Question: I want to hide or show elements when there is or there isn't a scrollbar on ion-content. More specifically, I want to show a button (to load more items in a list) when there's no scrollbar and hide it where there is a scrollbar (so the loading of more items is done by ion-infinite-scroll).
My Ionic app will also be deployed to the desktop so users with large screens won't initially see a scrollbar and thus ion-infinite-scroll won't be triggered.
Here's a demo that showcases the issue:

home.page.html
'''
<ion-header>
<ion-toolbar>
<ion-title>
Ionic header
</ion-title>
</ion-toolbar>
</ion-header>
<ion-content>
<div class="ion-padding">
<p *ngFor="let item of itemList">{{ item }}</p>
<!-- How to hide this button when ion-content has a scrollbar? -->
<!-- *ngIf="???" -->
<ion-button (click)="incrementItemList(5)">Load more items</ion-button>
</div>
<ion-infinite-scroll (ionInfinite)="loadMoreItems($event)">
<ion-infinite-scroll-content loadingSpinner="crescent"></ion-infinite-scroll-content>
</ion-infinite-scroll>
</ion-content>
<ion-footer>
<ion-toolbar>
<ion-title>
Ionic footer
</ion-title>
</ion-toolbar>
</ion-footer>
'''
home.page.ts
'''
import { Component } from '@angular/core';
@Component({
selector: 'app-home',
templateUrl: 'home.page.html',
styleUrls: ['home.page.scss'],
})
export class HomePage {
itemList: string[] = [];
constructor() {}
ionViewWillEnter() {
this.incrementItemList(5);
}
incrementItemList(times: number) {
for (let i = 1; i <= times; i++) {
this.itemList.push('Lorem ipsum dolor sit amet consectetur adipisicing elit. Quia placeat nam sapiente iusto eligendi');
}
}
loadMoreItems(event: any) {
setTimeout(() => {
this.incrementItemList(15);
event.target.complete();
}, 1000);
}
}
'''
I'm using Ionic 4.5.0 + Angular.
I have tried using <URL>, but with no success.
Any ideas?
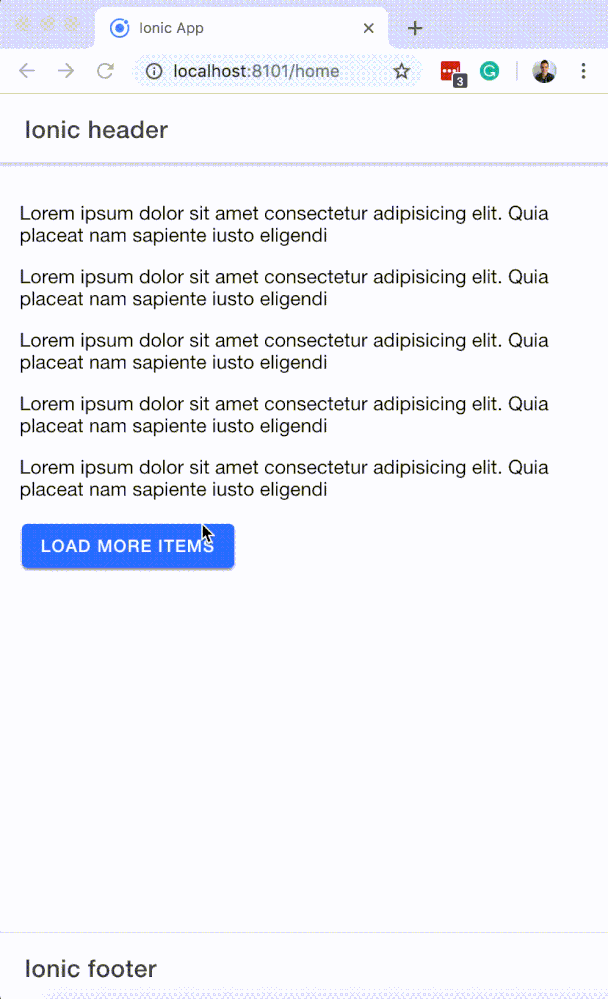
Answer: With the help of rtpHarry's post (thanks!), I finally came up with a proper solution for this use case:
home.page.html
'''
<ion-content>
<div class="ion-padding">
<p *ngFor="let item of itemList">{{ item }}</p>
<!--
'*ngIf' removes the button from the DOM and changes the size of 'ion-content' which
is problematic in some scenarios so I toggle the visibility CSS property instead
-->
<ion-button [style.visibility]="hasScrollbar ? 'hidden' : 'visible'" (click)="incrementItemList(5)">Load more items</ion-button>
</div>
<ion-infinite-scroll (ionInfinite)="loadMoreItems($event)">
<ion-infinite-scroll-content loadingSpinner="crescent"></ion-infinite-scroll-content>
</ion-infinite-scroll>
</ion-content>
'''
home.page.ts
'''
import { Component, ViewChild, HostListener } from '@angular/core';
import { IonContent } from '@ionic/angular';
@Component({
selector: 'app-home',
templateUrl: 'home.page.html',
styleUrls: ['home.page.scss'],
})
export class HomePage {
hasScrollbar = false;
itemList: string[] = [];
@ViewChild(IonContent, {static: false}) private content: IonContent;
// checks if there's a scrollbar when the user resizes the window or zooms in/out
@HostListener('window:resize', ['$event'])
onResize() {
this.checkForScrollbar();
}
constructor() {}
ionViewWillEnter() {
this.incrementItemList(5);
}
incrementItemList(times: number) {
for (let i = 1; i <= times; i++) {
this.itemList.push('Lorem ipsum dolor sit amet consectetur adipisicing elit. Quia placeat nam sapiente iusto eligendi');
}
this.checkForScrollbar();
}
loadMoreItems(event: any) {
setTimeout(() => {
this.incrementItemList(15);
event.target.complete();
}, 1000);
}
async checkForScrollbar() {
const scrollElement = await this.content.getScrollElement();
this.hasScrollbar = scrollElement.scrollHeight > scrollElement.clientHeight;
}
}
'''